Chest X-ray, PA view. Patient: 49 years old, sex F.
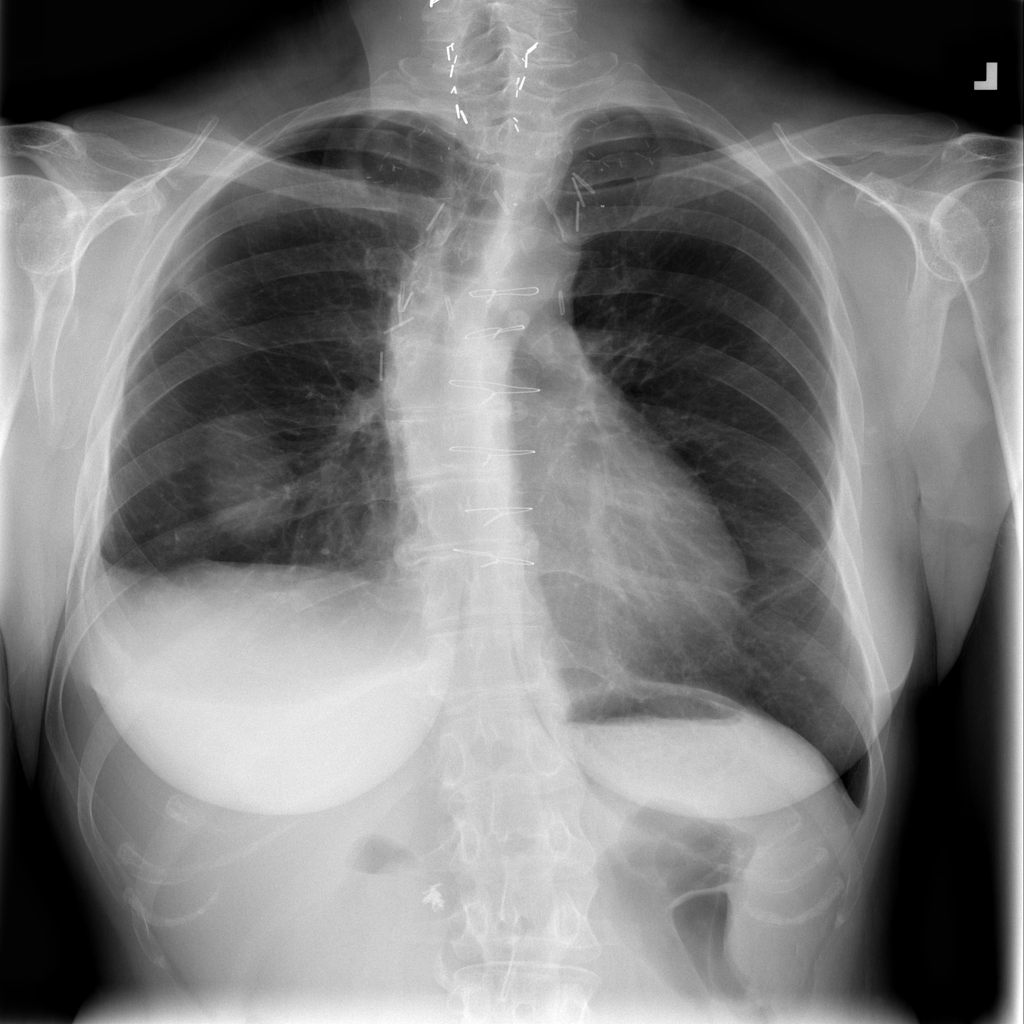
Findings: No Finding